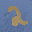
Label: 2